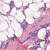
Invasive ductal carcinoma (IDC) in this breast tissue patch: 1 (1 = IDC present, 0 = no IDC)